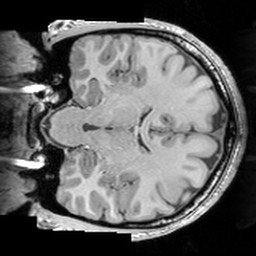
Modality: T1w
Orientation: coronal
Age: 25
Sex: female
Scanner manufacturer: siemens
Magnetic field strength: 3 T
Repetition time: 1.63 s
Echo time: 0.00311 s